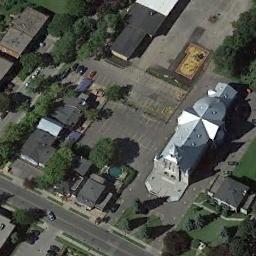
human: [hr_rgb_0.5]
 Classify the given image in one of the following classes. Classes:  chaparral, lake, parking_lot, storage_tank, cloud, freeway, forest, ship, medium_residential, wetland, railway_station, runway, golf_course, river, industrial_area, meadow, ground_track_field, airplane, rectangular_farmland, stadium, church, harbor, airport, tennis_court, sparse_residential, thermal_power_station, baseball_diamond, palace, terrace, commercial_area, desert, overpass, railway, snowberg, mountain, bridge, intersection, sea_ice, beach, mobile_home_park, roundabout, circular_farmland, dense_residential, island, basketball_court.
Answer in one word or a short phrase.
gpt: church